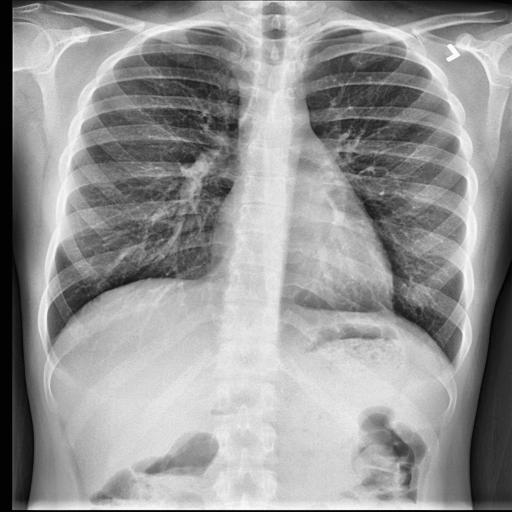
Finding: NORMAL